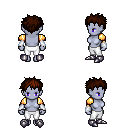
a pixel art fantasy rpg character, female body template, dark elf, purple skin, gold arm armor, white pants, brown bedhead hairstyle, white cloth bracers, metal boots, four views (front, back, left, right), 2x2 character sprite sheet, small pixel art, hard edges, no anti-aliasing